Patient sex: F
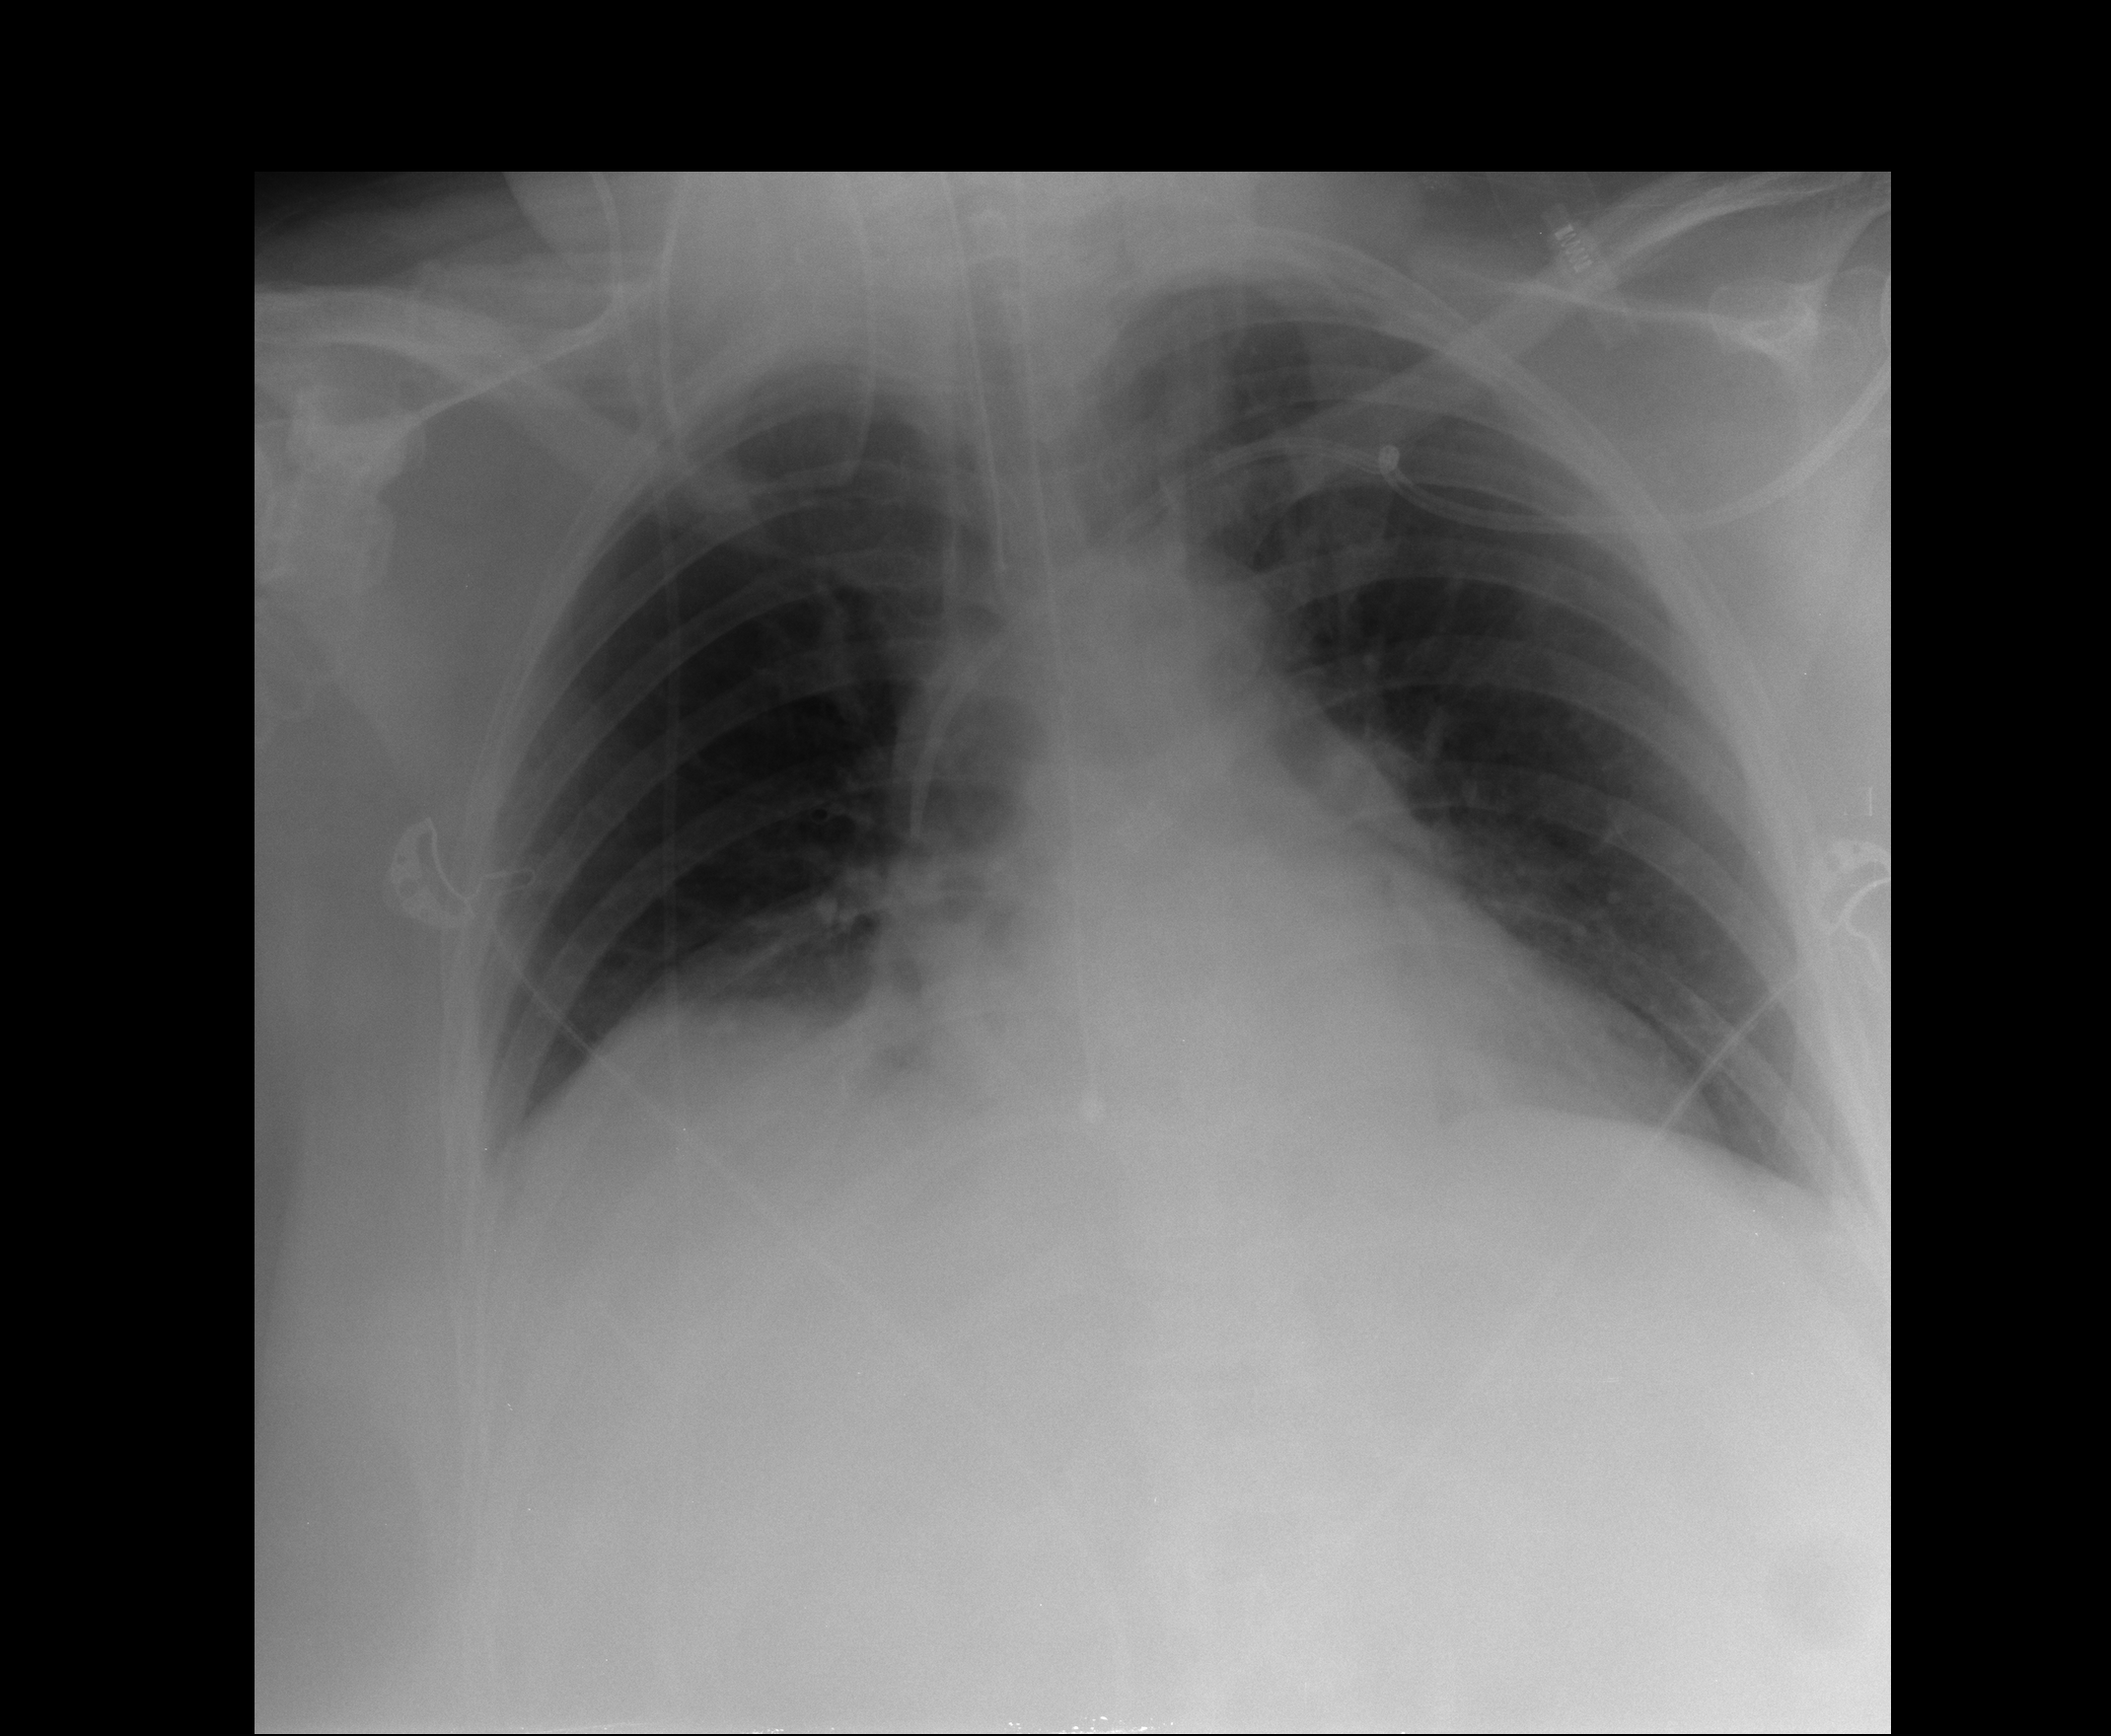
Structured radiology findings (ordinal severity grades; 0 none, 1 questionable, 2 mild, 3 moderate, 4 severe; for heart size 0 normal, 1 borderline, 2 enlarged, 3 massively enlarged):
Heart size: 1
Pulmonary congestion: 1
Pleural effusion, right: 0
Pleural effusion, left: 0
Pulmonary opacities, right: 0
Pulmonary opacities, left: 0
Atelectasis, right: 2
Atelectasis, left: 0